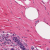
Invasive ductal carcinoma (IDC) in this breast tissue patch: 0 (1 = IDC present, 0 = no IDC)